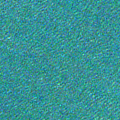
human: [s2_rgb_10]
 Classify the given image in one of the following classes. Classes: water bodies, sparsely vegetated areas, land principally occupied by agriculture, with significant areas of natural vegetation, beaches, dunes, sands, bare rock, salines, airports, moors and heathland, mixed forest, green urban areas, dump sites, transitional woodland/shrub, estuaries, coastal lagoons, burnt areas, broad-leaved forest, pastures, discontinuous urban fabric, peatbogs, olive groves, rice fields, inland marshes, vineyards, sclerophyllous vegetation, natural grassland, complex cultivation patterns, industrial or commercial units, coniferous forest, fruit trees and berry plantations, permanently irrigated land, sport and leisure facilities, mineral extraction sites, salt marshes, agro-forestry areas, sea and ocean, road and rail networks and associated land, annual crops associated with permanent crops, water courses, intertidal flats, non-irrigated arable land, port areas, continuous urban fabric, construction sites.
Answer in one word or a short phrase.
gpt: sea and ocean